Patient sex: M
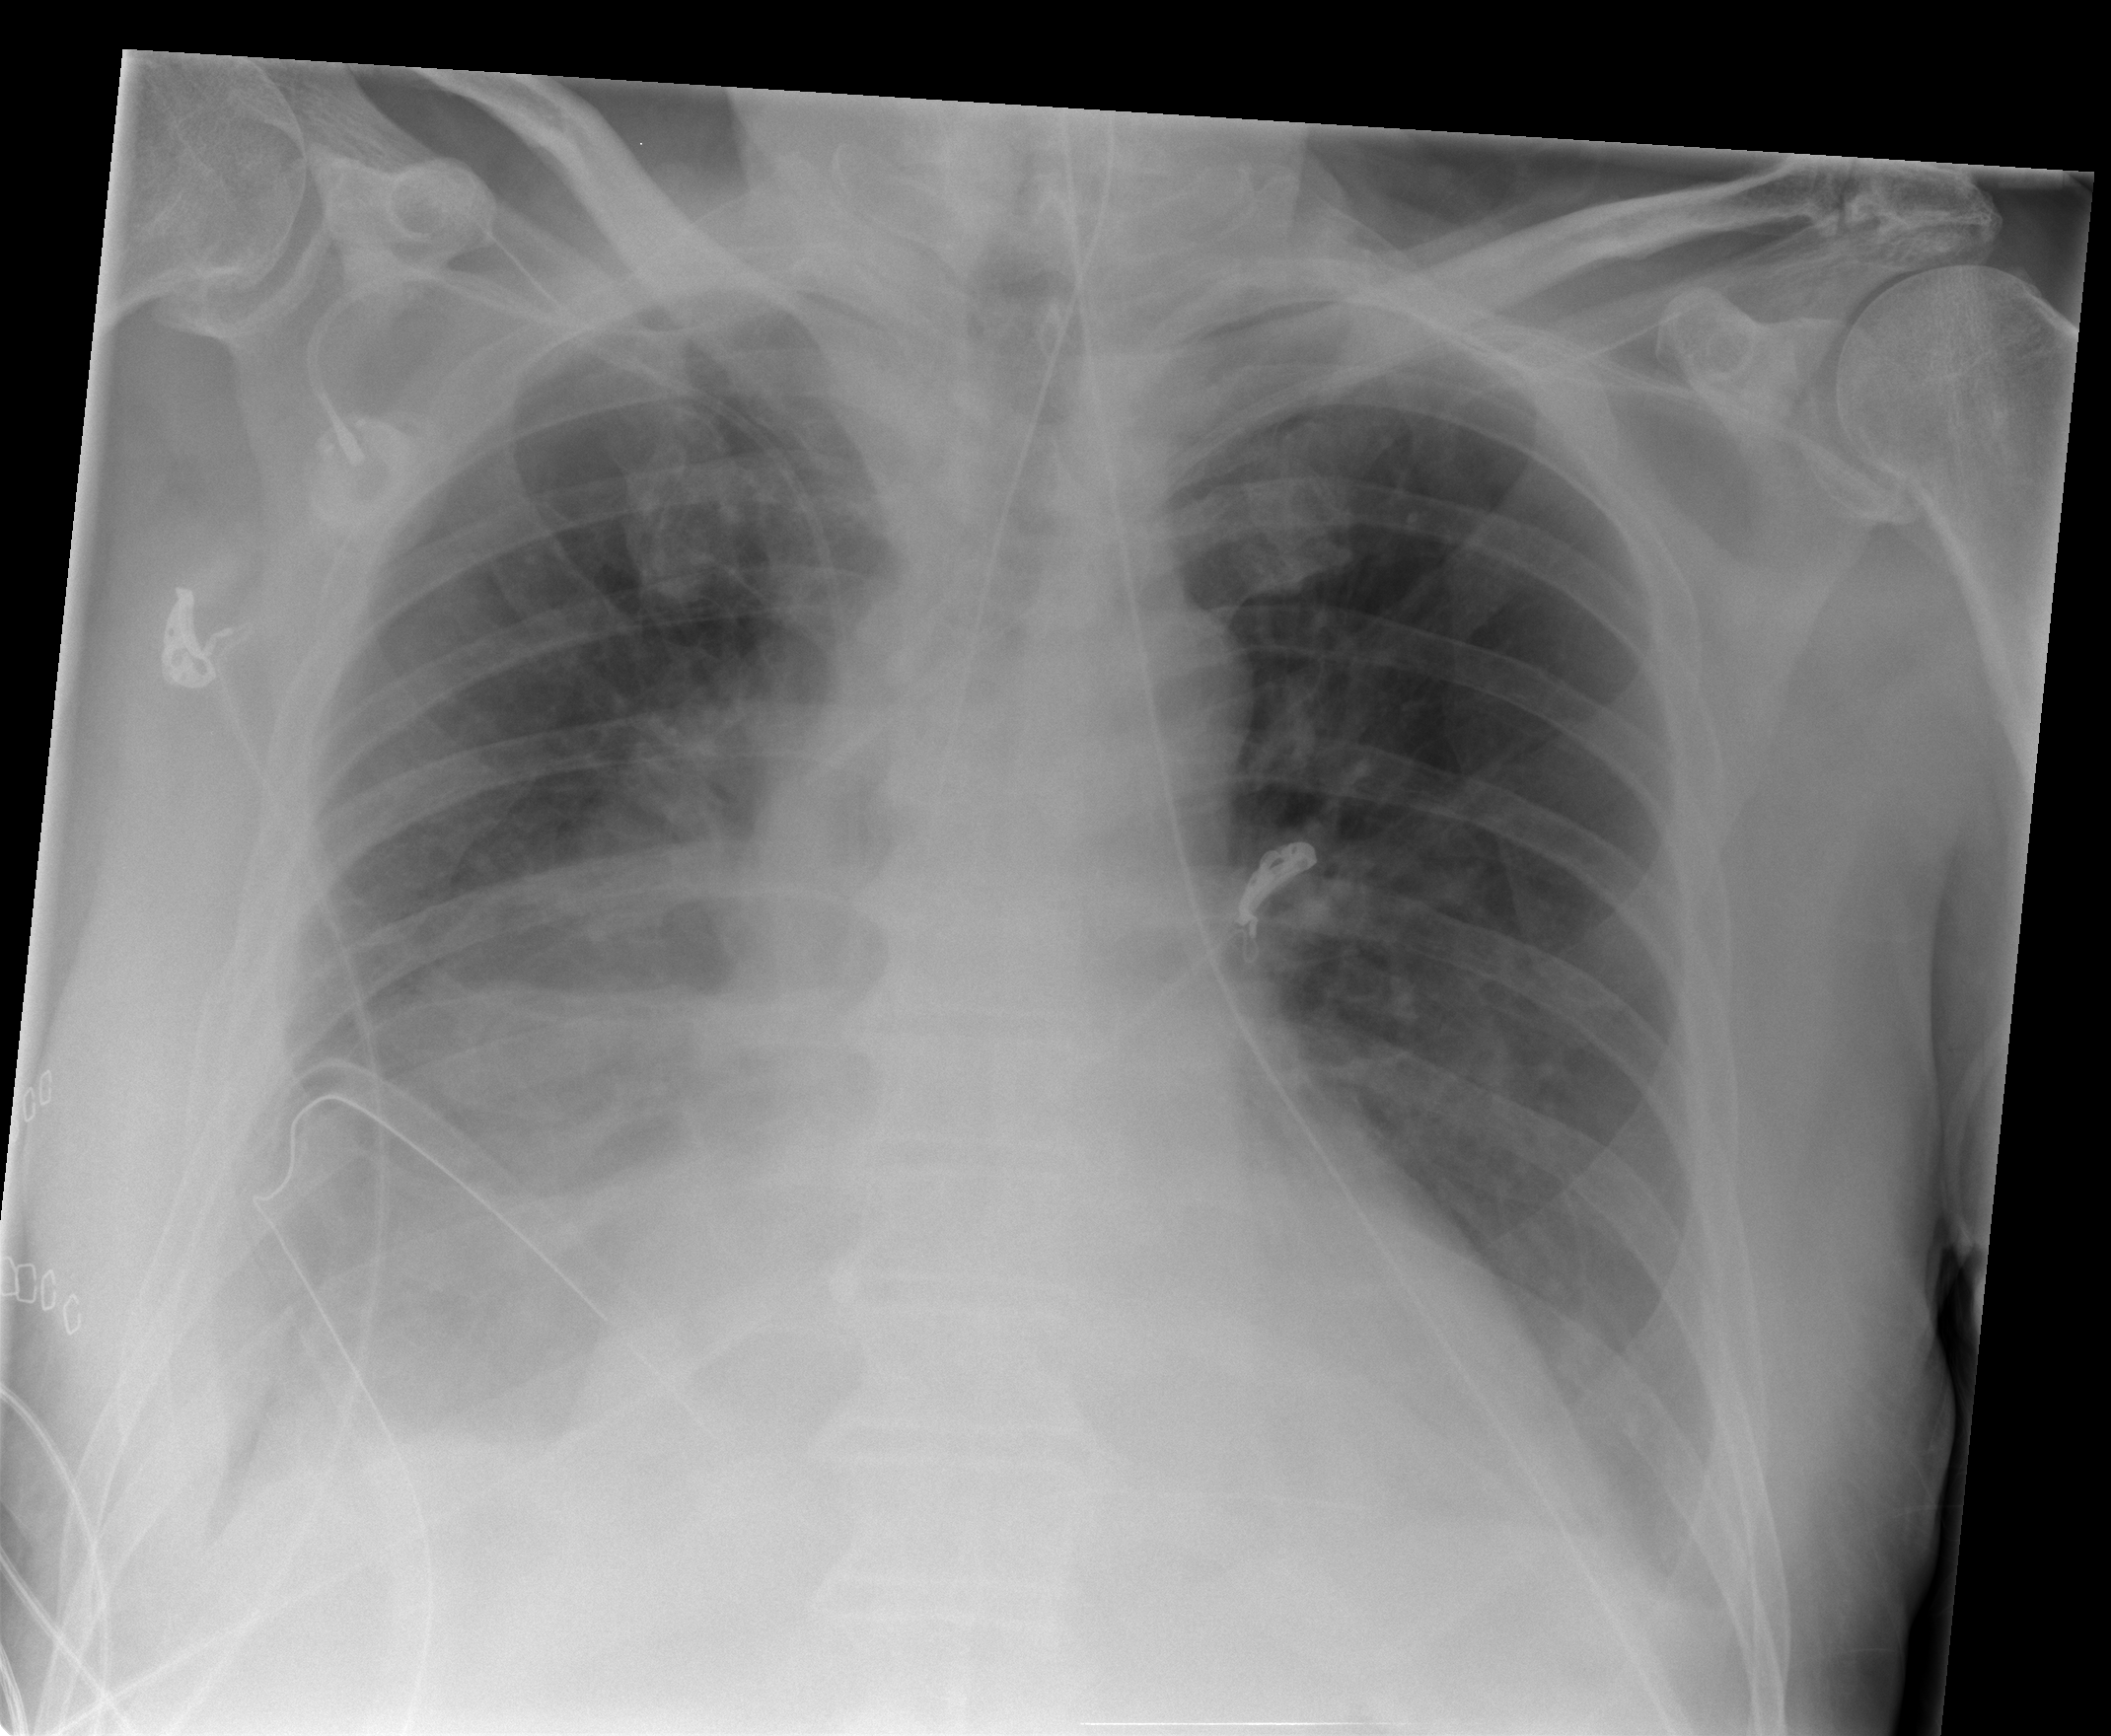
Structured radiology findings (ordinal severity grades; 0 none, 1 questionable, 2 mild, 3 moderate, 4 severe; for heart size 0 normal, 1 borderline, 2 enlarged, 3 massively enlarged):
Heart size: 2
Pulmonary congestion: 0
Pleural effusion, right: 2
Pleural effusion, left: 2
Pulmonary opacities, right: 1
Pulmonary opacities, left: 0
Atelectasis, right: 2
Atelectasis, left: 1